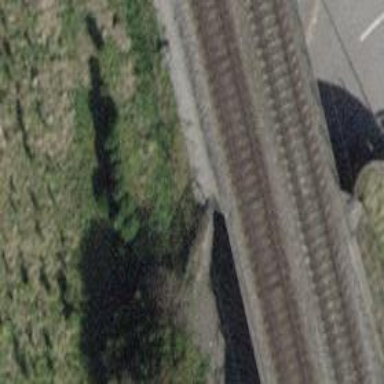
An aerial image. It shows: Railway bridge with electrified contact line. There is one track on the bridge.